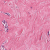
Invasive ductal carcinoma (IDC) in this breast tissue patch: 0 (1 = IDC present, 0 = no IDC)